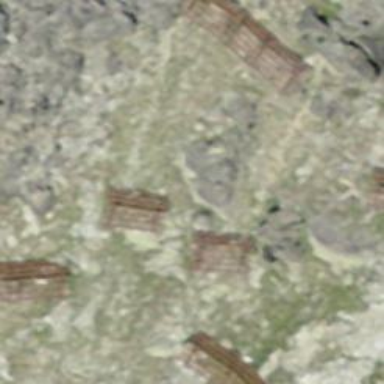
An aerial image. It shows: Snow fence.